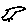
Label: bird